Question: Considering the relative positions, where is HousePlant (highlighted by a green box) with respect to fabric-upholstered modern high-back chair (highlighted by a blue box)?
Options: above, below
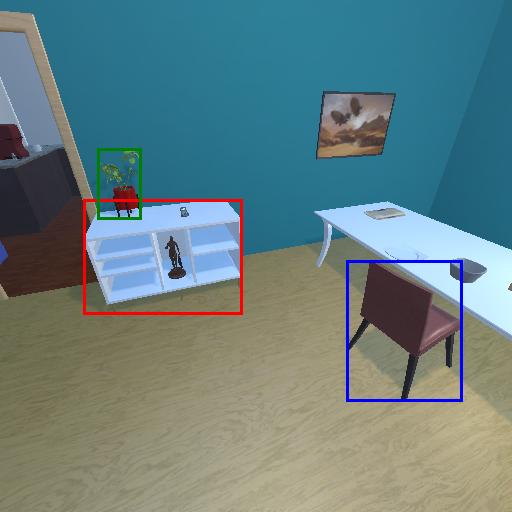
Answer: above